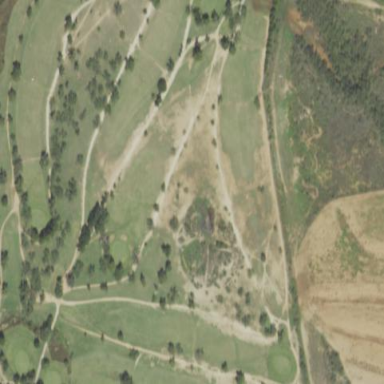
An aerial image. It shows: Golf course surrounded by greenery.